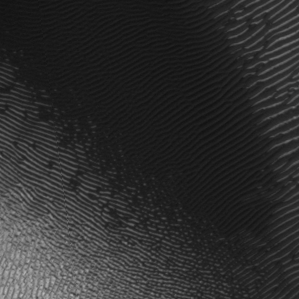
Label: frost